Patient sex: M
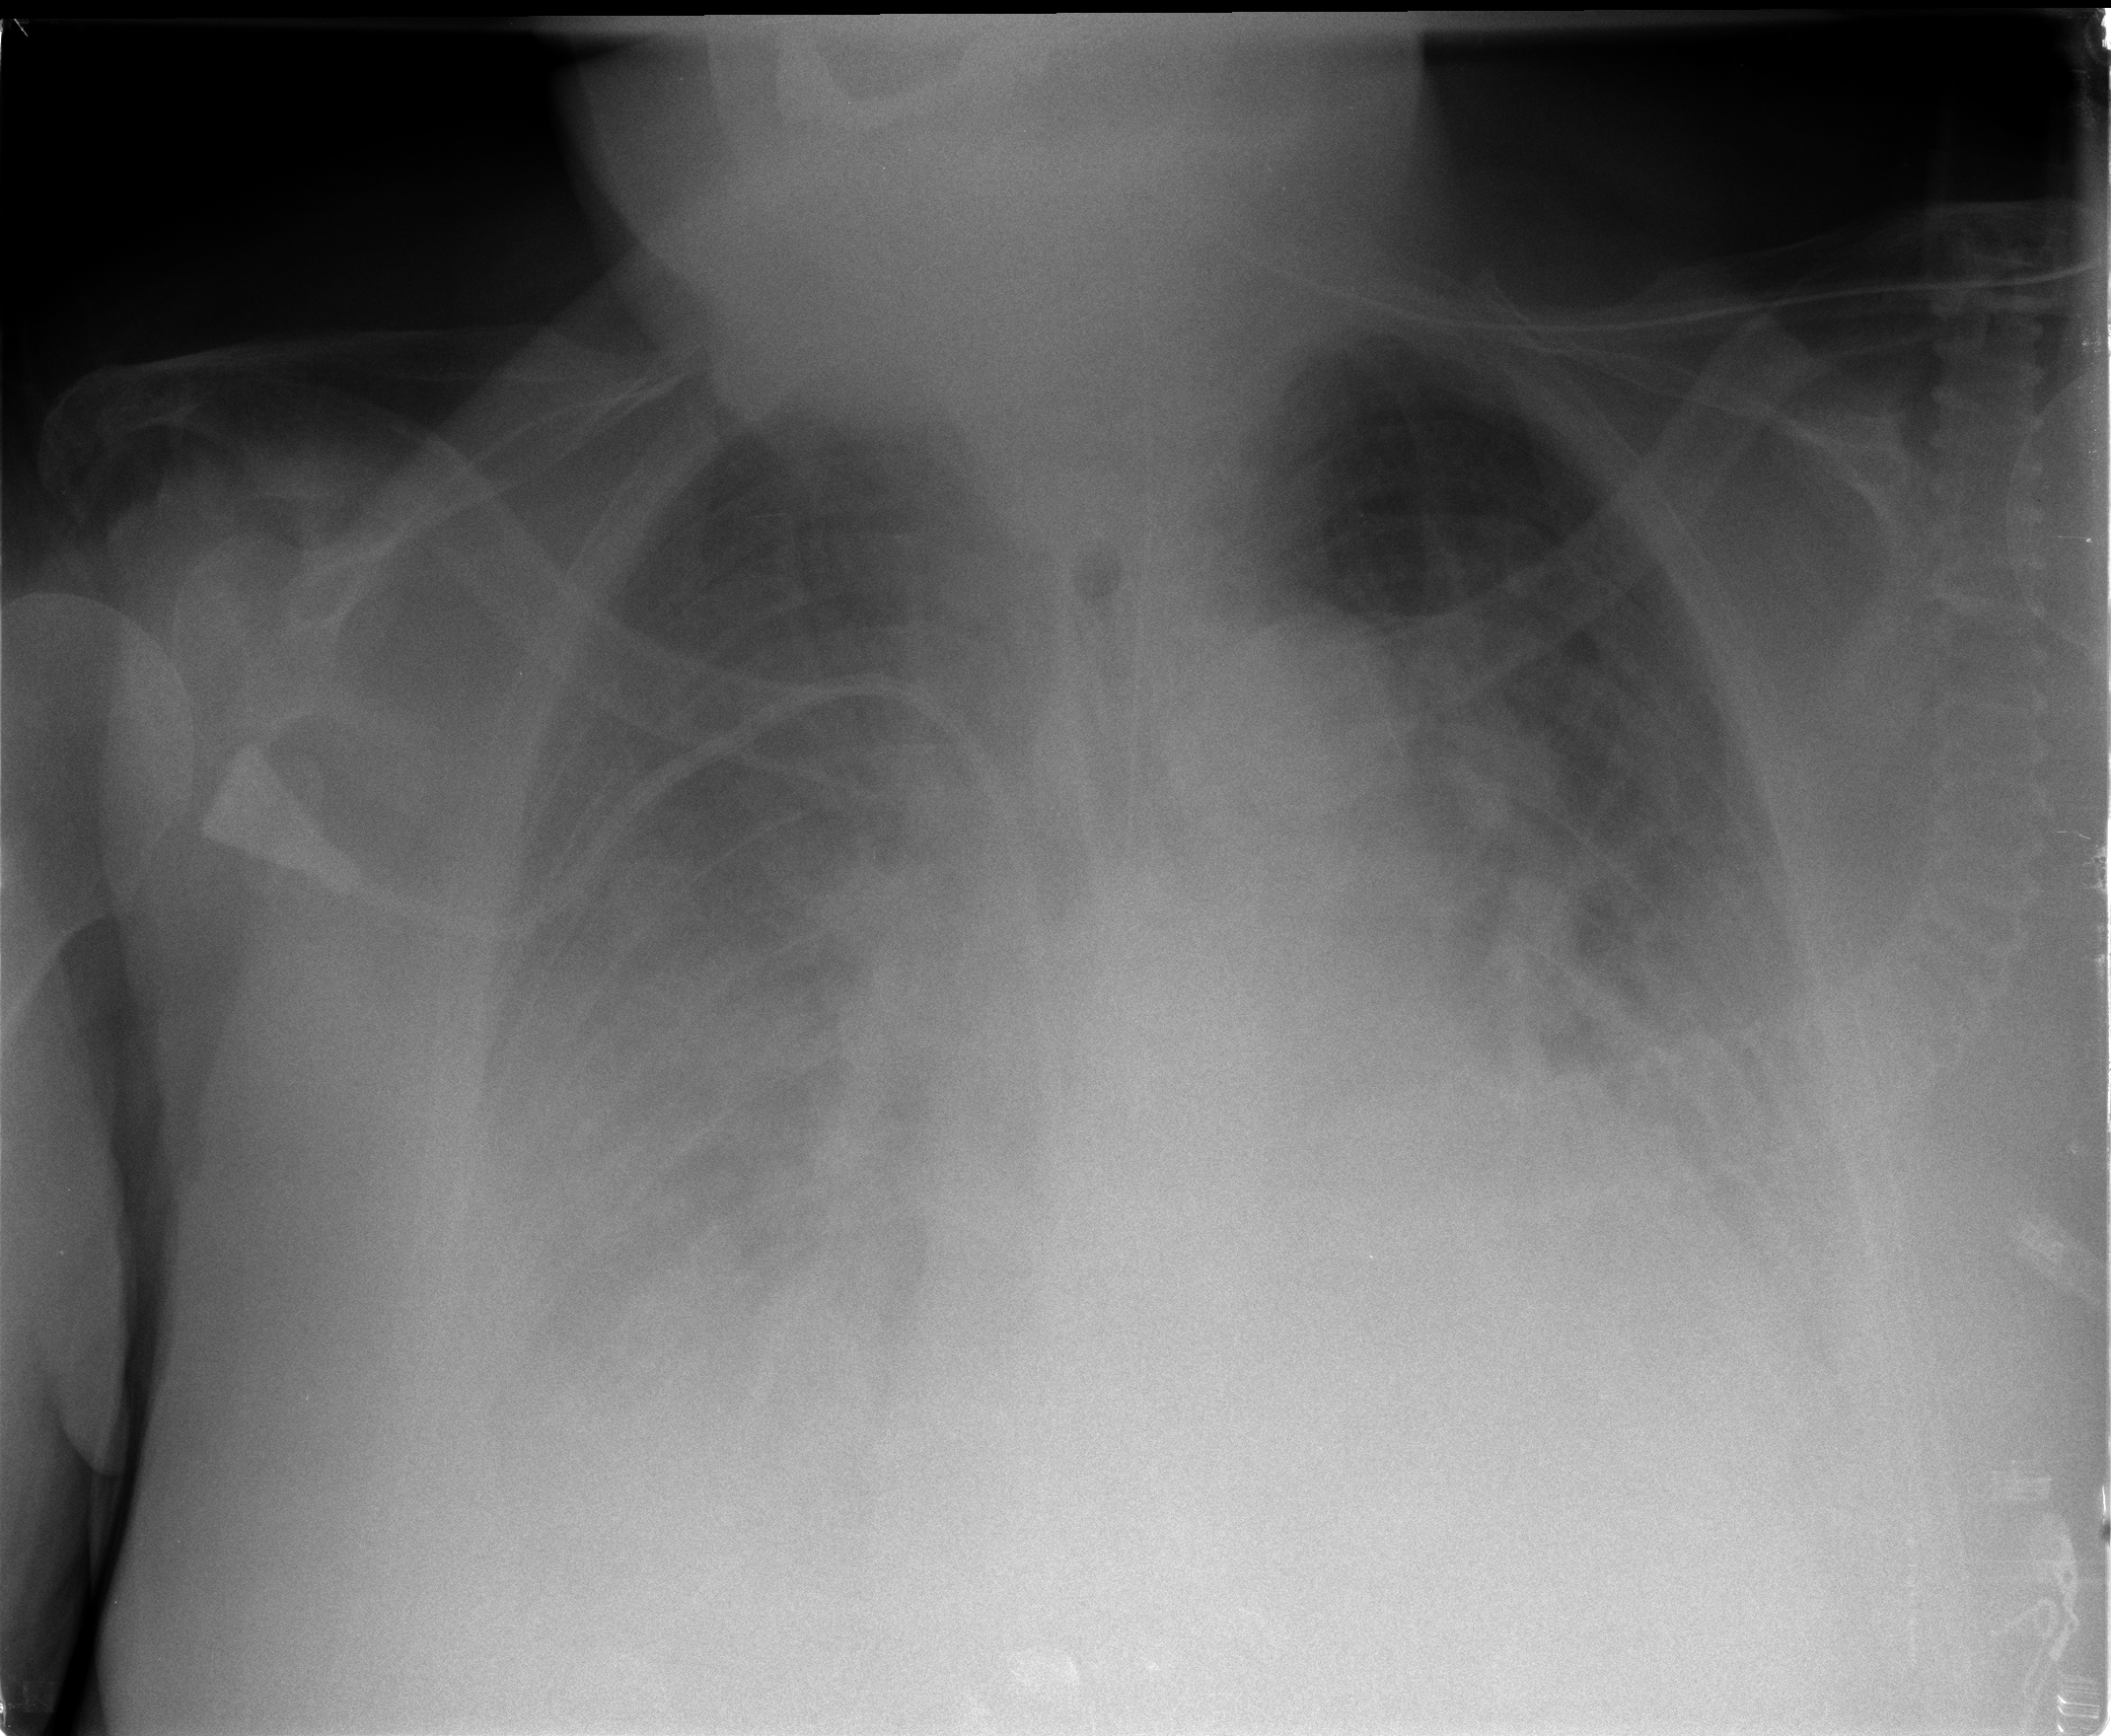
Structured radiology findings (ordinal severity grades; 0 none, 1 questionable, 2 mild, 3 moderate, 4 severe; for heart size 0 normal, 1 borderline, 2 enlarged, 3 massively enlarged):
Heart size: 2
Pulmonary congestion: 3
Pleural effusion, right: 3
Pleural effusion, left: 2
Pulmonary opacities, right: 2
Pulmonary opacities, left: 2
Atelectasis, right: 2
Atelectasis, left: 2